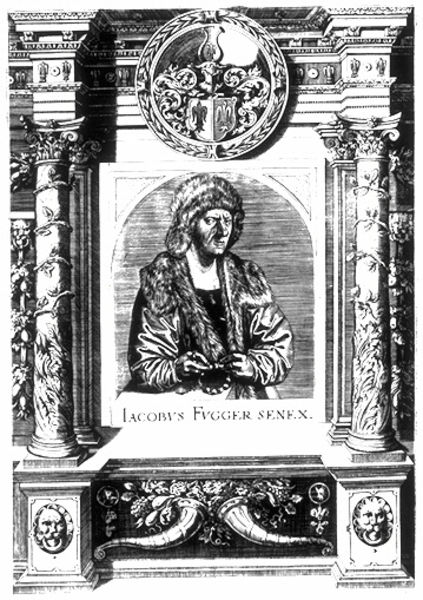
Titel: Bildnis von Jakob Fugger dem Älteren
Künstler: Dominicus Custos
Institution: (Seriendruck)
Schlagwörter: mann, schatten, weiß, grau, hut, licht, nase, schwarz, säule, säulen, zeichnung, ornament, alt, mütze, architektur, kragen, mensch, pelz, rahmen, bildnis, füllhorn, herr, horn, hände, portrait, porträt, halbfigur, mantel, reich, pflanzen, brustbild, rund, ranken, fell, schrift, bilderrahmen, rahmung, grafik, graphik, ornamente, ring, medaillon, druck, druckgraphik, druckgrafik, schraffur, radierung, stich, schwarzweiß, kranz, kapitelle, kapitell, wappen, pelzkragen, pelzmantel, löwen, löwe, fellmütze, pelzmütze, hörner, ornamentik, fellkragen, grabmal, rotunde, füllhörner, augsburg, fugger, epitaph, jagdhorn, jakob, seriendruck, jakobus, löwenköpfe, verschlagen, jakob fugger, korbeer, fuggerwappen, standeserhöhung